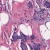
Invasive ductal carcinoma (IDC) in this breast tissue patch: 0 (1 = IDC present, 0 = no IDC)